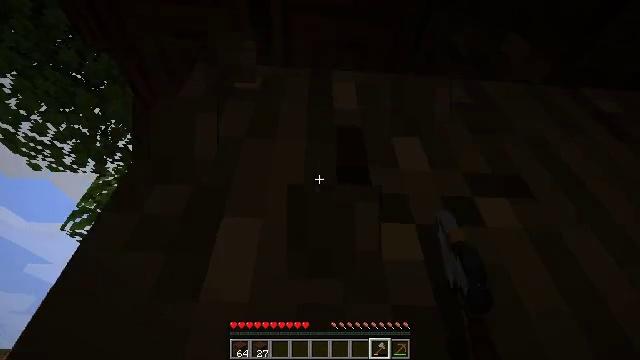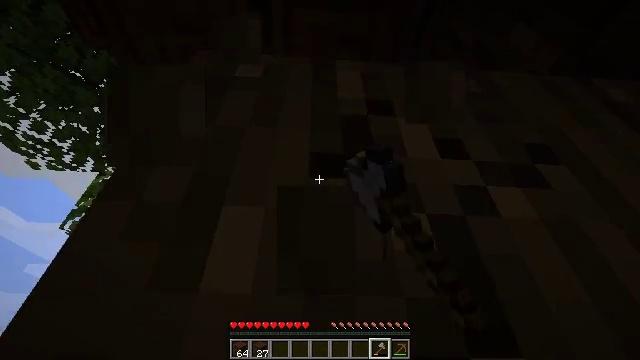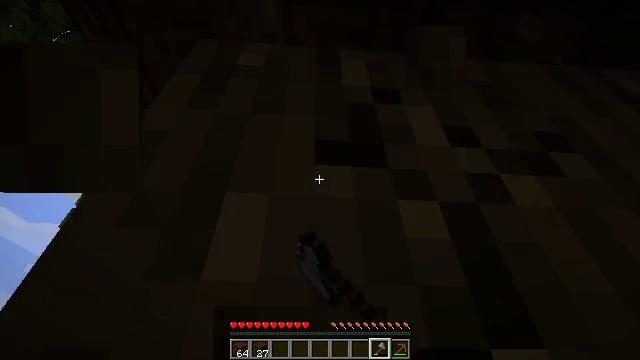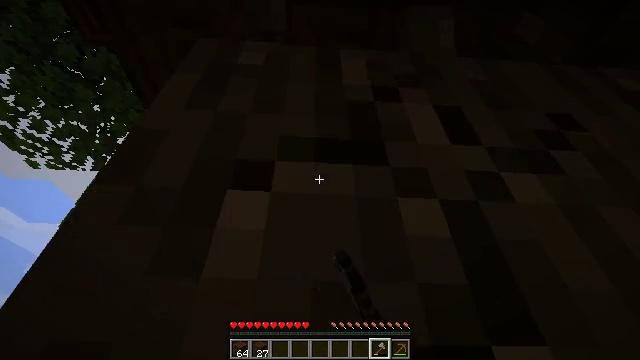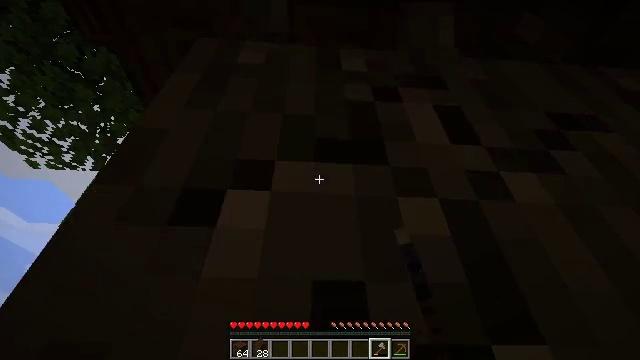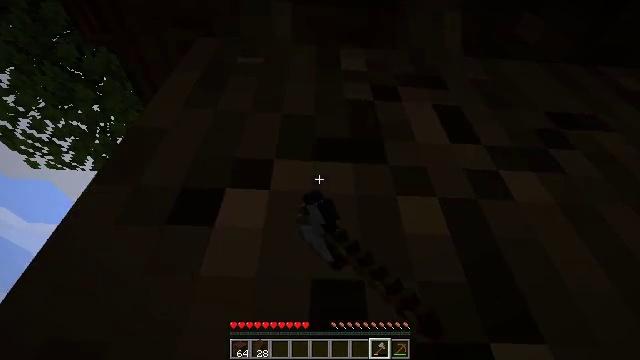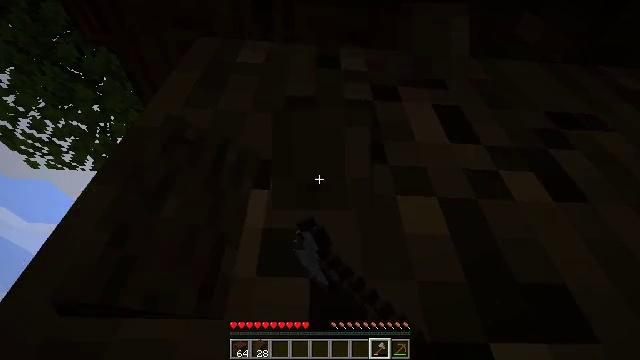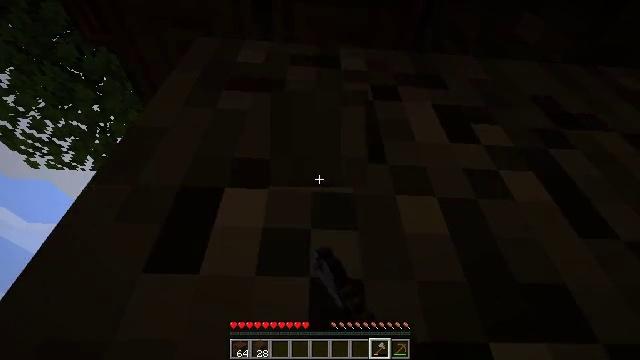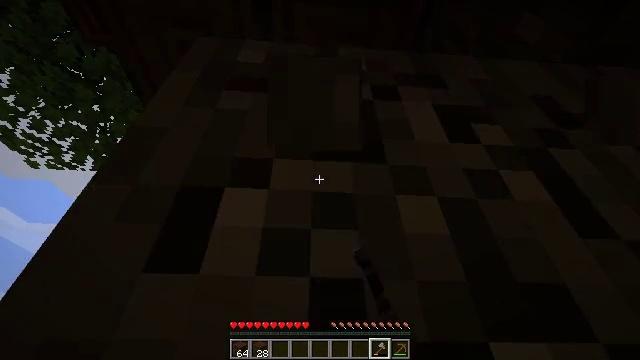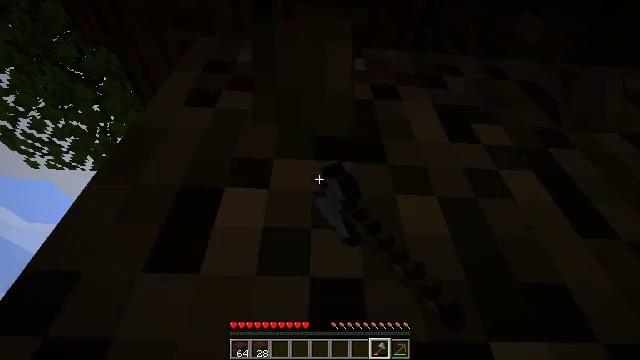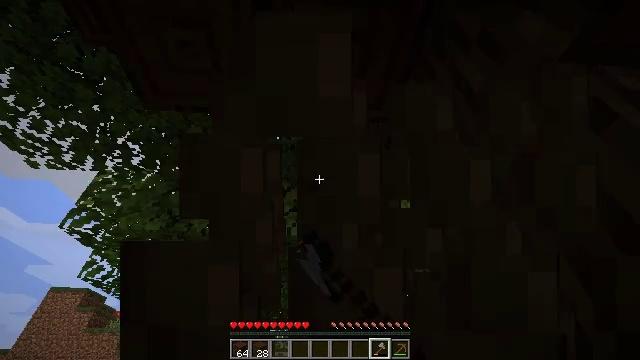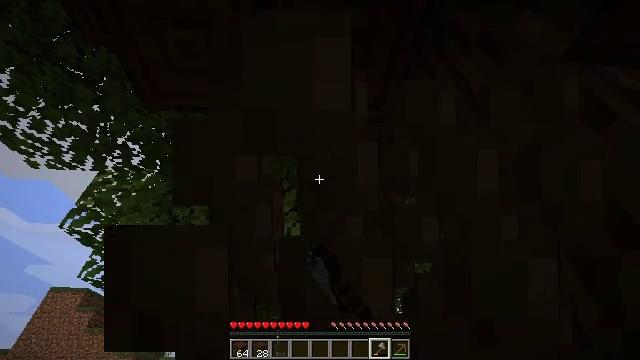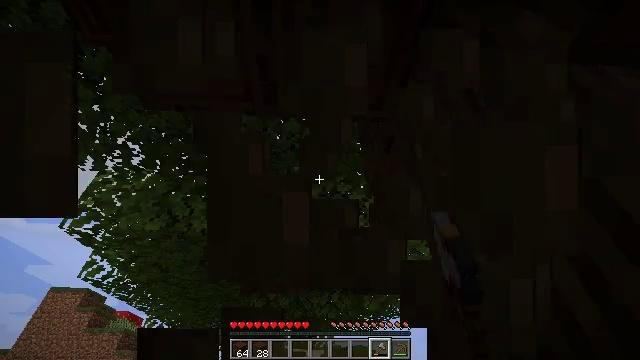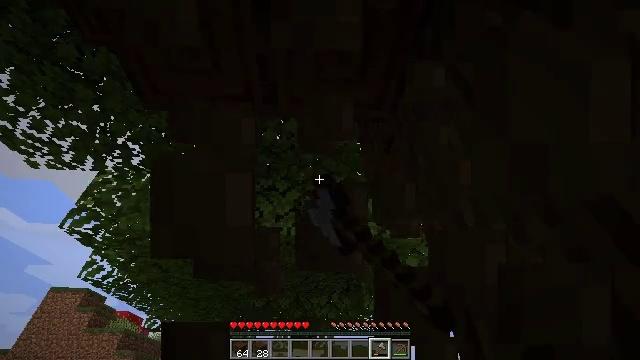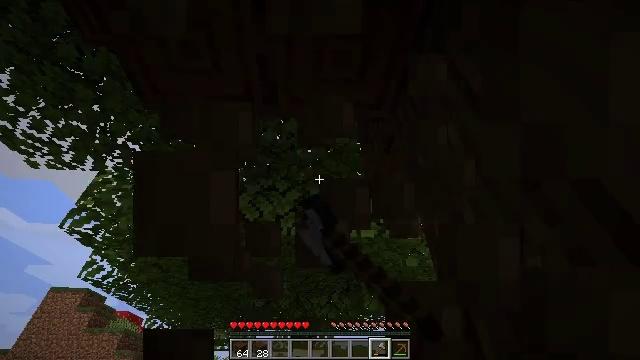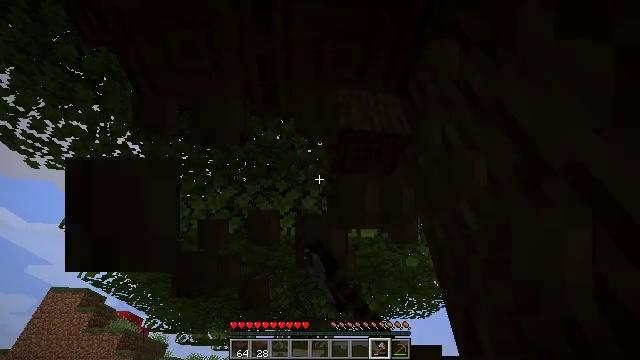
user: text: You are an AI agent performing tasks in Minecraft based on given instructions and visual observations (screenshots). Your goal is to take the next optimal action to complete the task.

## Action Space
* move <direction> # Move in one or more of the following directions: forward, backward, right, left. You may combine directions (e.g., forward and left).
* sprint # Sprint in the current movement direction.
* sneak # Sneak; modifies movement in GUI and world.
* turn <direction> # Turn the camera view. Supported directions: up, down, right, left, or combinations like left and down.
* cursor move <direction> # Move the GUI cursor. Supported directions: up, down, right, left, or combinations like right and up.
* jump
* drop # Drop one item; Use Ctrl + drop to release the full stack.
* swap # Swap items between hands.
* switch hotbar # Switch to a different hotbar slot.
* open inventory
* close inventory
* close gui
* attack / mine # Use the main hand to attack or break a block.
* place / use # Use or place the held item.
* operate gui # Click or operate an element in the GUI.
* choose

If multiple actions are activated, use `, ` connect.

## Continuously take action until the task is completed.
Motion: motion action
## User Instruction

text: Break the dark oak log in the forest.
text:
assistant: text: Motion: move forward, sneak, attack / mine
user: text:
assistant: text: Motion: move forward, sneak, attack / mine
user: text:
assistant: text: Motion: move forward, sneak, attack / mine
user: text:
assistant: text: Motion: move forward, sneak, attack / mine
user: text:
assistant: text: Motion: move forward, sneak, attack / mine
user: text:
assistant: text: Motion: move forward, sneak, attack / mine
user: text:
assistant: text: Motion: sneak, attack / mine
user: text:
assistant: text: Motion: sneak, attack / mine
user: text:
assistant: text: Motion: sneak, attack / mine
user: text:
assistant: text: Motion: sneak, attack / mine
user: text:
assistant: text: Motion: sneak, attack / mine
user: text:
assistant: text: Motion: sneak, attack / mine
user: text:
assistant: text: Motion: sneak, attack / mine
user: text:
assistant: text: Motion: sneak, attack / mine
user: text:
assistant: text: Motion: move forward, sneak, attack / mine
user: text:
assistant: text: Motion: move forward, sneak, attack / mine
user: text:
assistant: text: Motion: move forward, sneak, attack / mine, jump
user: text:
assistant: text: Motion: move forward, sneak, attack / mine, jump
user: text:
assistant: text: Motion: move forward, sneak, turn left and up, attack / mine, jump
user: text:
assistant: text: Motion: move forward, sneak, turn left and up, attack / mine, jump
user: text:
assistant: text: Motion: move forward, sneak, turn up, attack / mine, jump
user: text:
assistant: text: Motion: move forward, sneak, turn up, attack / mine
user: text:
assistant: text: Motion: move forward, sneak, attack / mine
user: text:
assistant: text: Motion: move forward, sneak, attack / mine
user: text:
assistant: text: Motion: move forward, sneak, attack / mine
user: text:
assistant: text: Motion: sneak, attack / mine
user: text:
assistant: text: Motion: sneak, turn right and up, attack / mine
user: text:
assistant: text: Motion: sneak, turn right and up, attack / mine
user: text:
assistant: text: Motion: sneak, turn right and up, attack / mine
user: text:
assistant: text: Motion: sneak, turn right, attack / mine